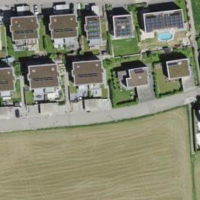
EUNIS habitat code: 55
Species observed at this site:
Vicia sepium